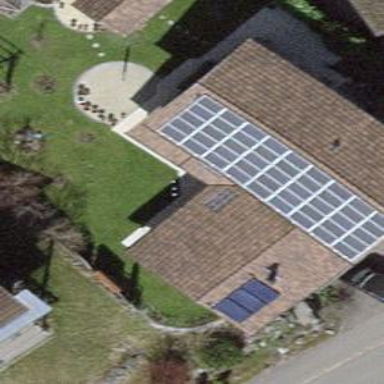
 consisting of solar photovoltaic panels."